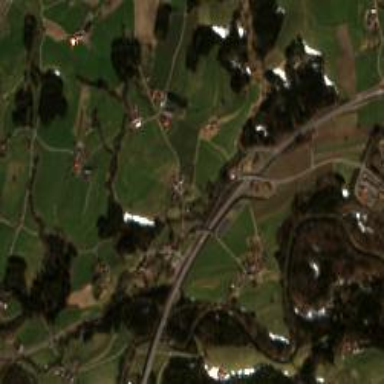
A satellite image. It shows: Motorway junction.